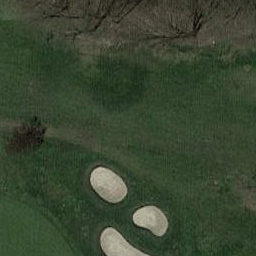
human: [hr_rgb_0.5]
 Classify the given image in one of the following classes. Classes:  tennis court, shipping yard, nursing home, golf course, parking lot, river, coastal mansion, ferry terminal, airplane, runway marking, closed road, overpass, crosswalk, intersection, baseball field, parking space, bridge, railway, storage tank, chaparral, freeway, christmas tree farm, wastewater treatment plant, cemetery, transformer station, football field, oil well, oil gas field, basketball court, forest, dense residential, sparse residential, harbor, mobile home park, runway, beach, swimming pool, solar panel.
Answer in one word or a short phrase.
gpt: golf course